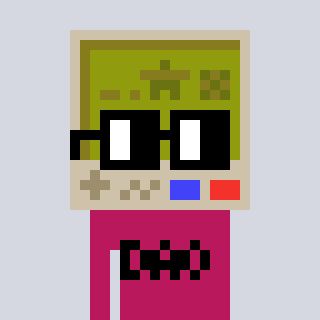
a pixel art character with square black glasses, a gameboy-shaped head and a darkpink-colored body on a cool background